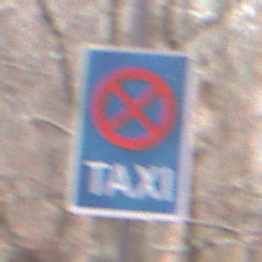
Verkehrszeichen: Taxenstand
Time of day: Midday
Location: Outdoor (Nature)
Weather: Overcast
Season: Autumn
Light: Natural